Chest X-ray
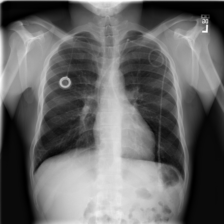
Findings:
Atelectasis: negative
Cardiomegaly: negative
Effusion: negative
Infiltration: negative
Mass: negative
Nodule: negative
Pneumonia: negative
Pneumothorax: negative
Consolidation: negative
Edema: negative
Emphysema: negative
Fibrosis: negative
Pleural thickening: negative
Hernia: negative